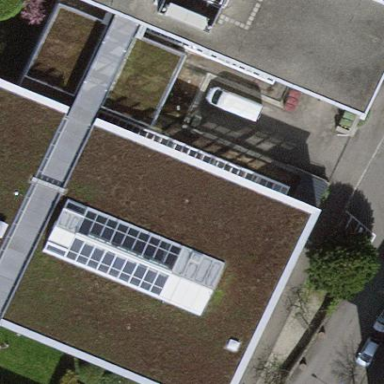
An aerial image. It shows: School building.